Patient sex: M
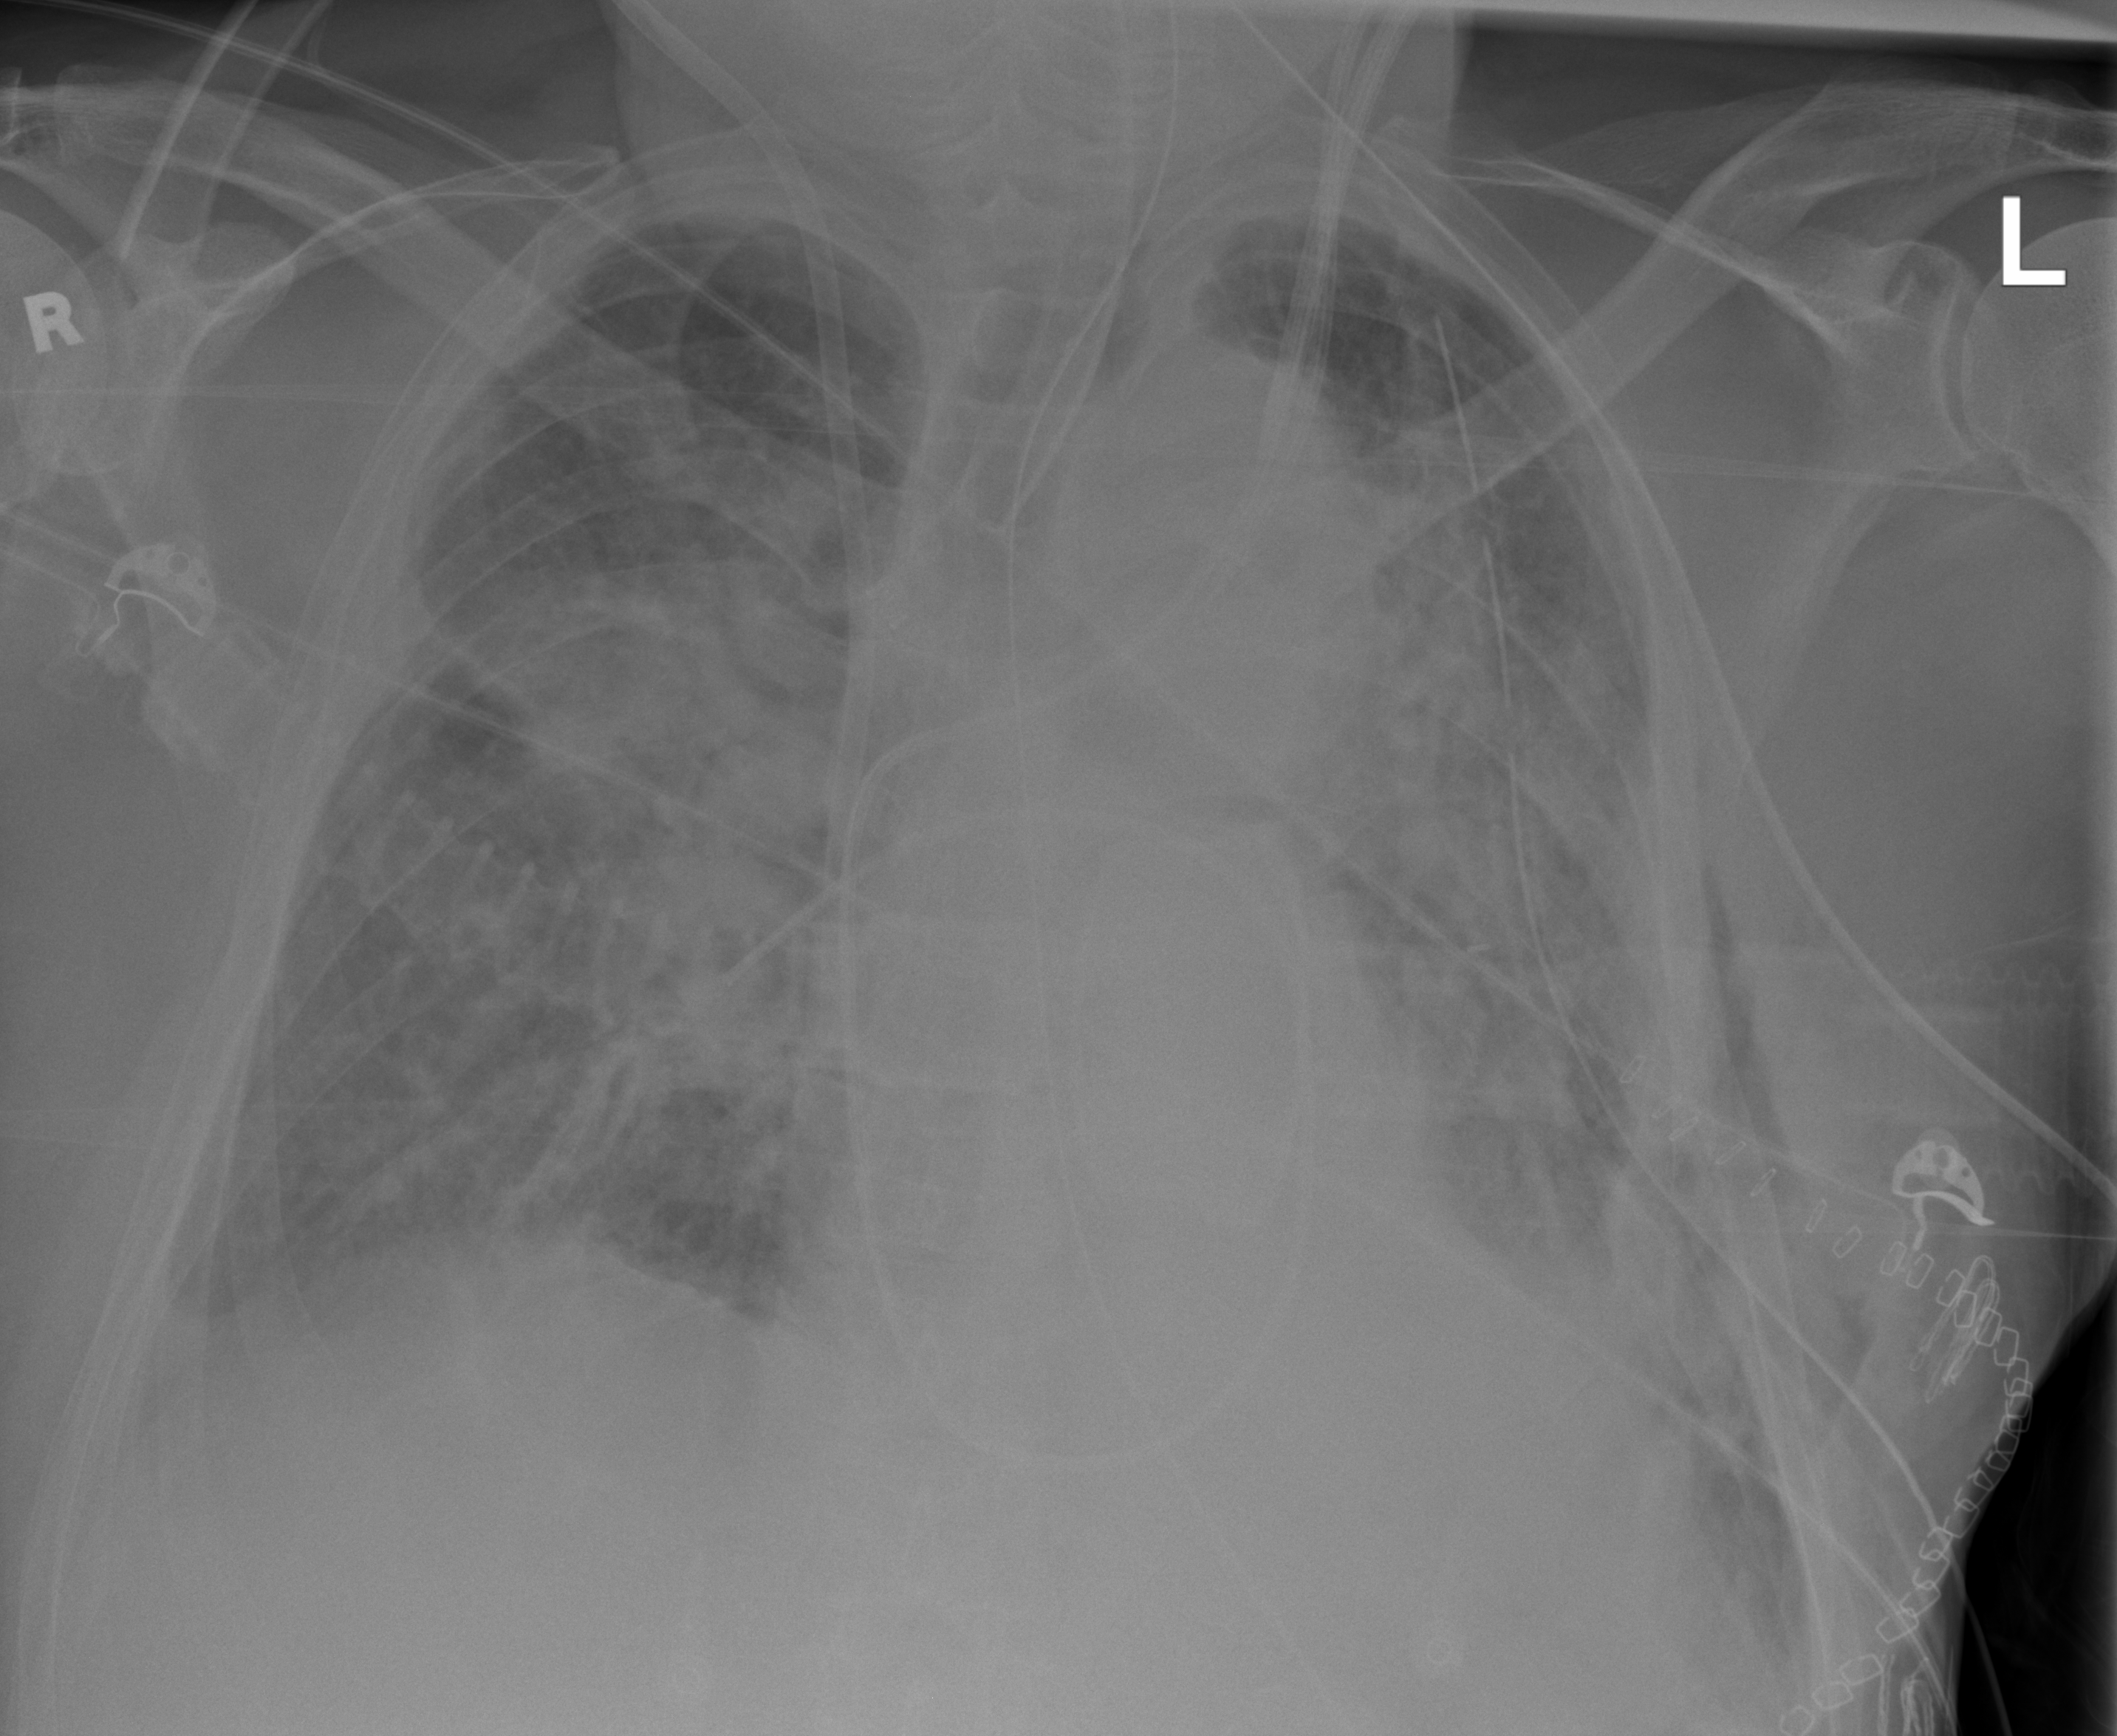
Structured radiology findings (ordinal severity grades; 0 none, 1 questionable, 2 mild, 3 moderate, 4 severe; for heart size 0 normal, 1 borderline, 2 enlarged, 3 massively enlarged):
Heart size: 0
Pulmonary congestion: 2
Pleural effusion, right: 2
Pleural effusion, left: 0
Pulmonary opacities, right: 4
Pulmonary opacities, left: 4
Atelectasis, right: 4
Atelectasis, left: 4